Interaction volume radius: 5 \u00c5
Interaction volume height: 45 \u00c5
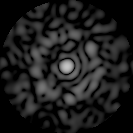
Disorder parameter: 0.8465